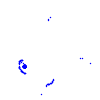
Particle: pion